Question: After installing pikepdf, while trying code with pikepdf, I am getting error messages as below :

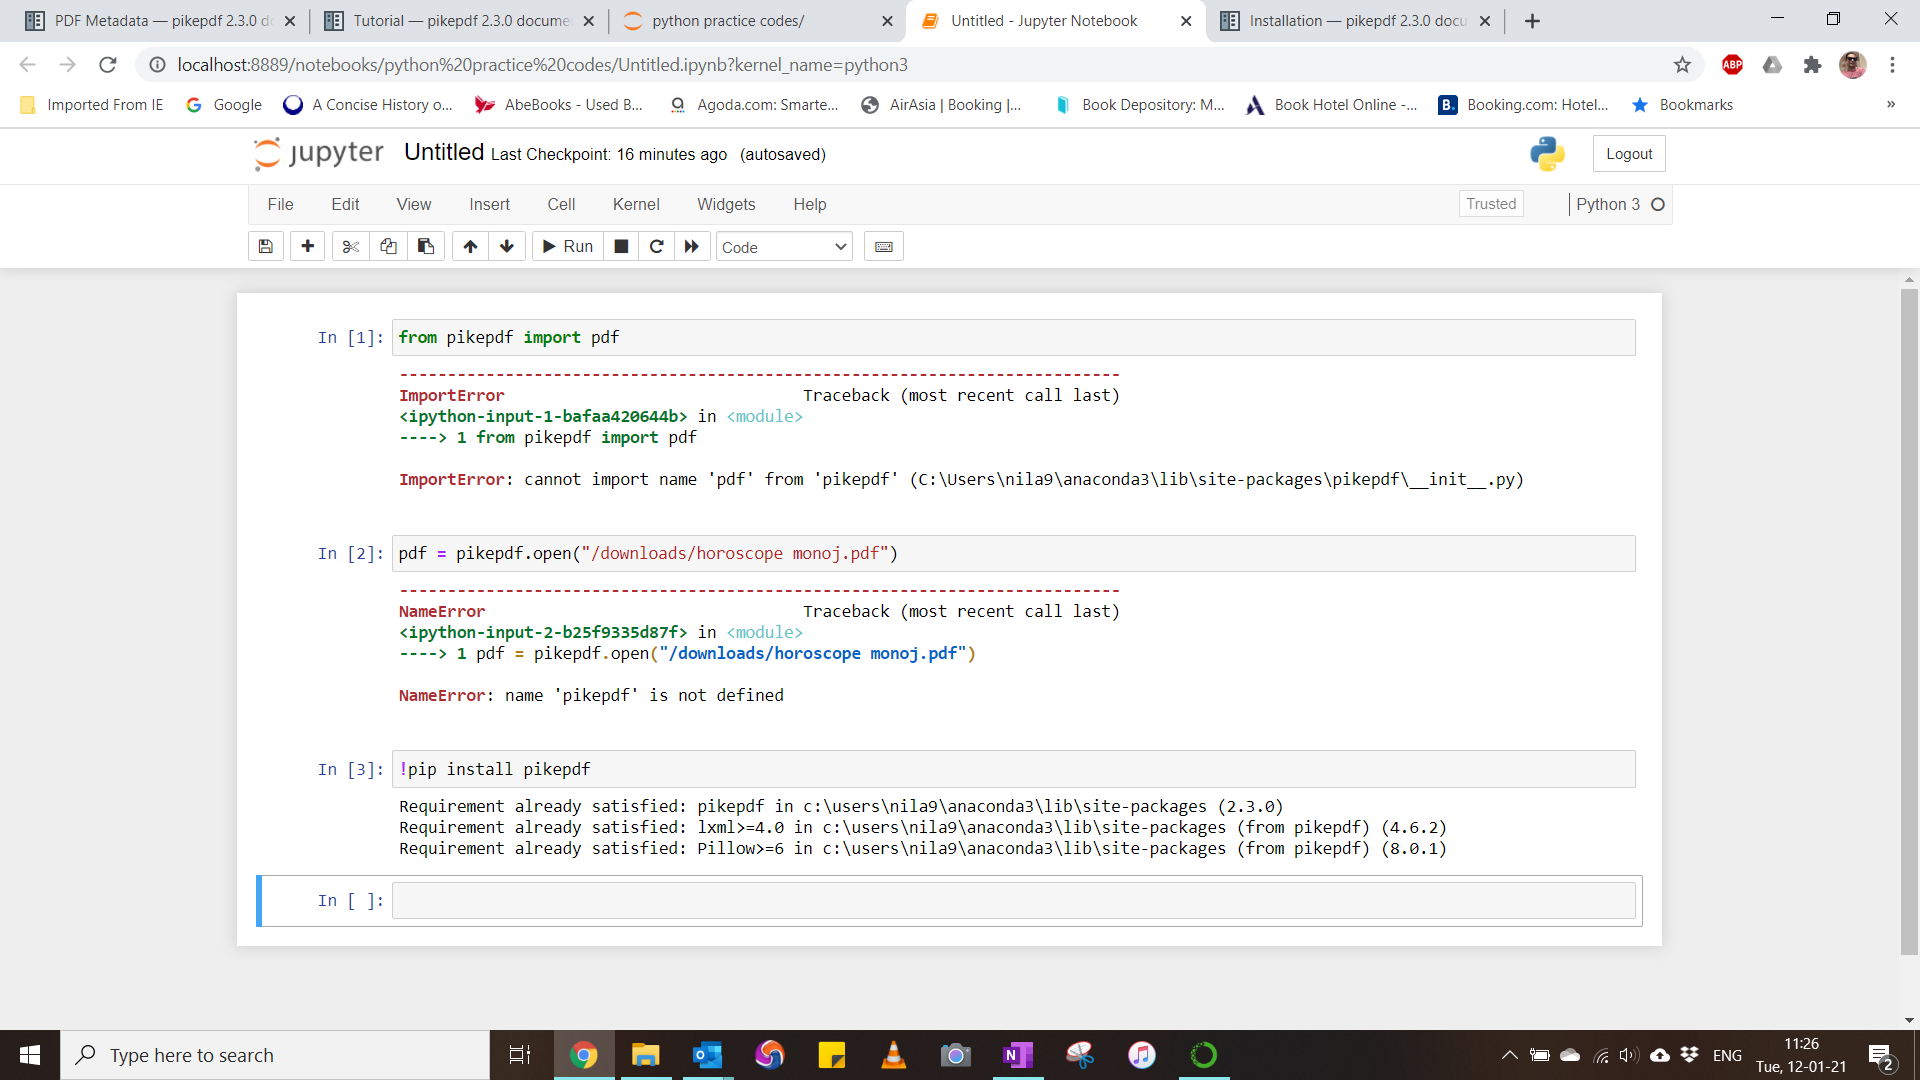
Answer: 1. It's Pdf, not pdf. Use:
'''
from pikepdf import Pdf
'''
1. Using from pikepdf import ... does not actually import pikepdf itself. Run this to load it:
'''
import pikepdf
'''
1. It's Pdf.open() not pikepdf.open()
It seems best for you to review the <URL> for 'pikepdf'.